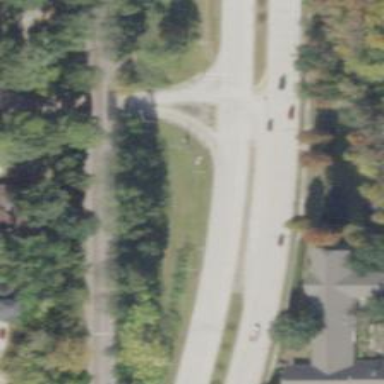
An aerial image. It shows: Trunk link highway.